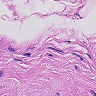
Metastatic tissue present: no